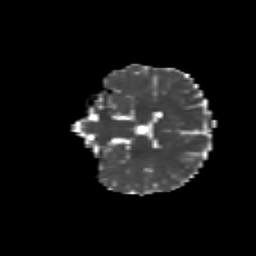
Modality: MD
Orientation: coronal
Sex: female
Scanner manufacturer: siemens
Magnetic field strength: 3 T
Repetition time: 5 s
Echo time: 0.071 s